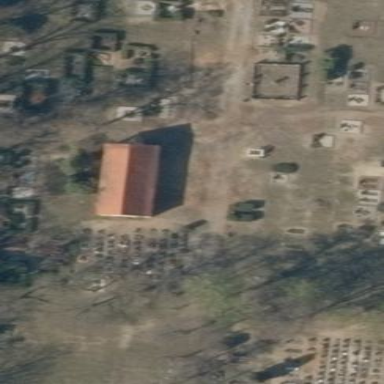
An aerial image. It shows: Cemetery.